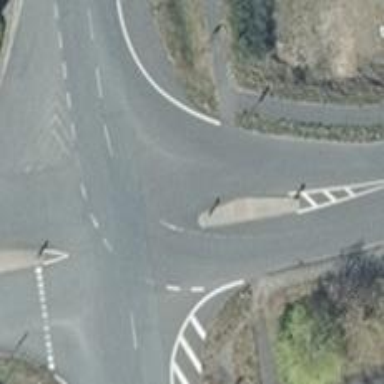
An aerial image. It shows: Uncontrolled road crossing.